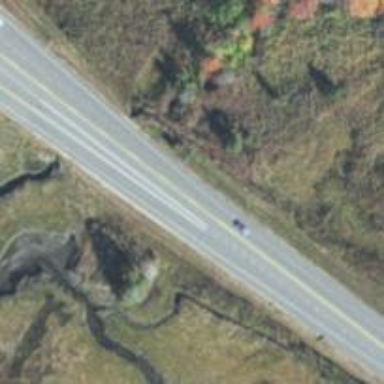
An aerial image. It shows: Asphalt road designated as trunk highway.